Question: Here is the simplest example I can make of what I am trying to do. It is a grid inside a panel:
'''
#!/usr/bin/env python
import wx
import wx.grid
app = wx.App(False)
class InfoPane(wx.grid.Grid):
def __init__(self, parent):
wx.grid.Grid.__init__(self, parent)
# Set up the presentation
self.SetRowLabelSize(0)
self.CreateGrid(1, 6)
self.SetColLabelAlignment( wx.ALIGN_LEFT, wx.ALIGN_CENTRE )
self.SetColLabelValue(0, "Name")
self.SetColLabelValue(1, "Status")
self.SetColLabelValue(2, "")
self.SetColLabelValue(3, "File")
self.SetColLabelValue(4, "Last Action")
self.SetColLabelValue(5, "Other Info")
frame = wx.Frame(None)
panel = wx.Panel(frame)
info_pane = InfoPane(panel)
note_sizer = wx.BoxSizer()
note_sizer.Add(info_pane, 1, wx.EXPAND)
panel.SetSizerAndFit(note_sizer)
frame.Show()
app.MainLoop()
'''
I want the whole thing to size itself so that the contents of the grid are all visible. What happens at the moment is this:

(note: edit - I took the notebook out, for even more simplification, the result is the same looking)
Ideas? Thanks!
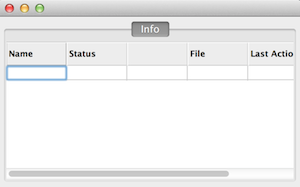
Answer: If you add a sizer to the frame when you call the fit method on the frame it will size to its children.
'''
#!/usr/bin/env python
import wx
import wx.grid
app = wx.App(False)
class InfoPane(wx.grid.Grid):
def __init__(self, parent):
wx.grid.Grid.__init__(self, parent)
# Set up the presentation
self.SetRowLabelSize(0)
self.CreateGrid(1, 6)
self.SetColLabelAlignment(wx.ALIGN_LEFT, wx.ALIGN_CENTRE)
self.SetColLabelValue(0, "Name")
self.SetColLabelValue(1, "Status")
self.SetColLabelValue(2, "")
self.SetColLabelValue(3, "File")
self.SetColLabelValue(4, "Last Action")
self.SetColLabelValue(5, "Other Info")
frame = wx.Frame(None)
panel = wx.Panel(frame)
info_pane = InfoPane(panel)
note_sizer = wx.BoxSizer()
note_sizer.Add(info_pane, 1, wx.EXPAND)
panel.SetSizer(note_sizer)
frame_sizer = wx.BoxSizer(wx.VERTICAL)
frame_sizer.Add(panel, 1, wx.EXPAND)
frame.SetSizerAndFit(frame_sizer)
frame.Show()
app.MainLoop()
'''